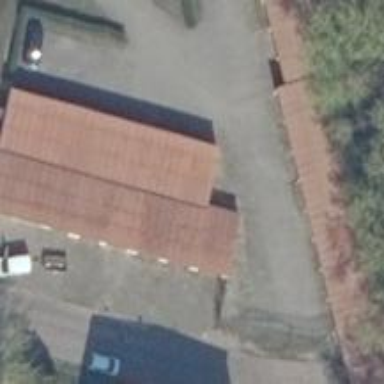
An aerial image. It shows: Group of garages.